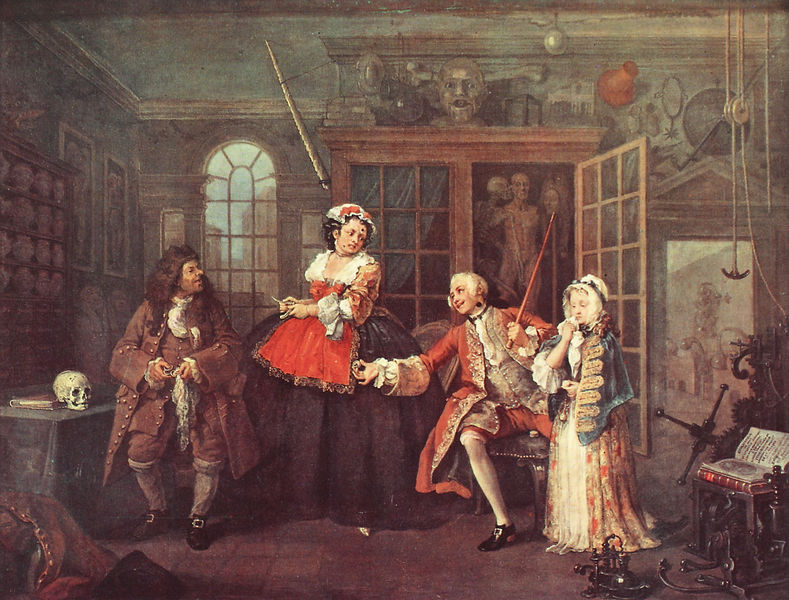
Titel: Die Hochzeit nach der Mode: Von dem Scharlatan
Künstler: William Hogarth
Institution: London, National Gallery
Schlagwörter: blau, gemälde, mann, menschen, mädchen, fenster, frau, kleid, männer, raum, stuhl, tisch, tür, zimmer, rot, haube, alt, gelage, schädel, mantel, vase, perücke, schürze, bücher, schrank, hocker, ramen, lachen, buch, geld, fliesen, schwert, arzt, skelett, totenkopf, mittelalter, kabinett, dürer, studierzimmer, fließen, weinend, 17. jahrhundert, drot, feststimung